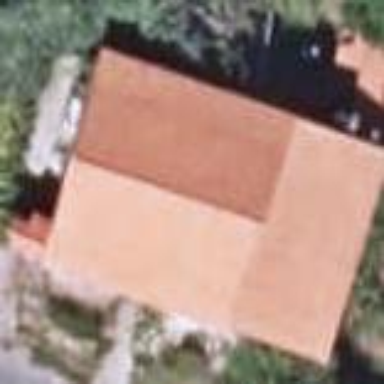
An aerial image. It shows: Simple house.